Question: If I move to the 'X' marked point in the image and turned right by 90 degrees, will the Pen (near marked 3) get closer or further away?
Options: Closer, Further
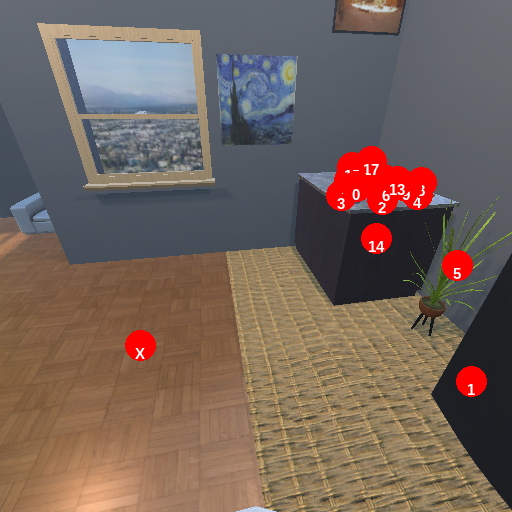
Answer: Closer